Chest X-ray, PA view. Patient: 47 years old, sex F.
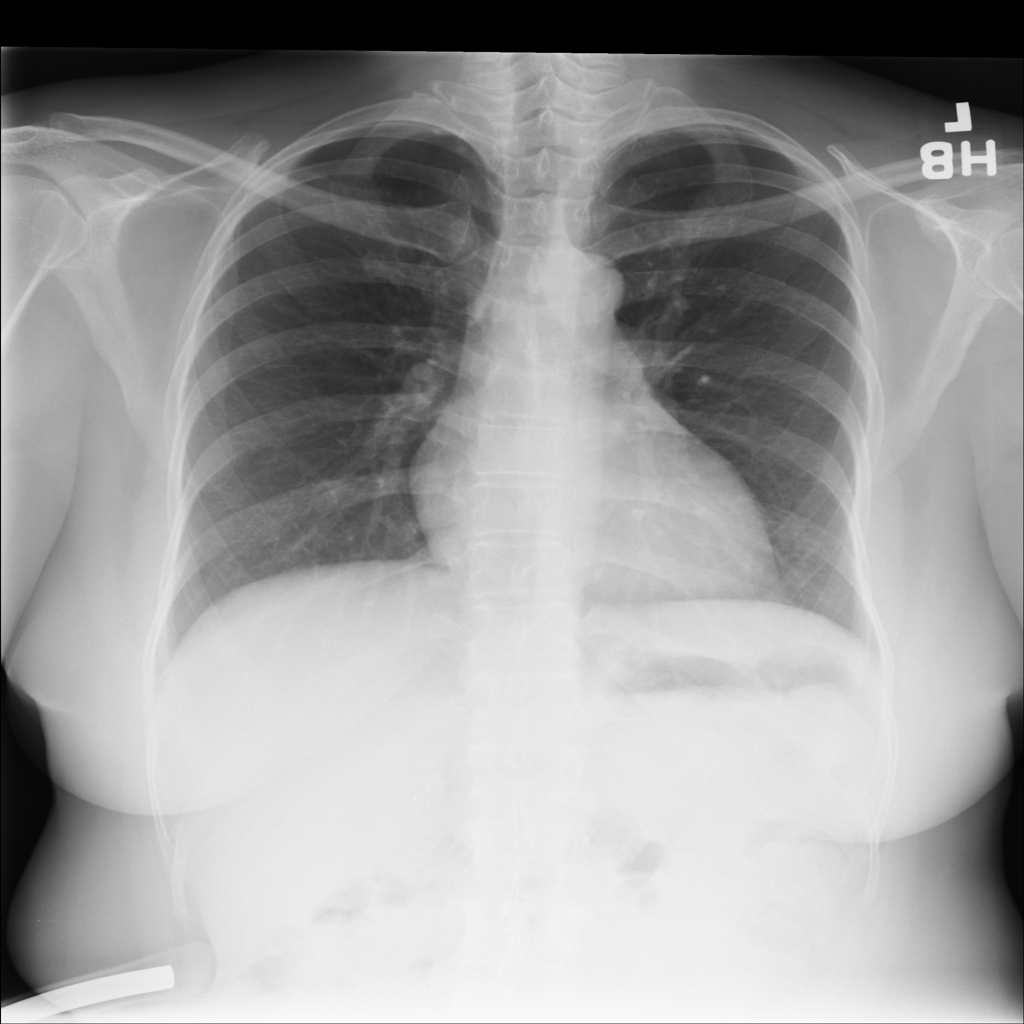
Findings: No Finding